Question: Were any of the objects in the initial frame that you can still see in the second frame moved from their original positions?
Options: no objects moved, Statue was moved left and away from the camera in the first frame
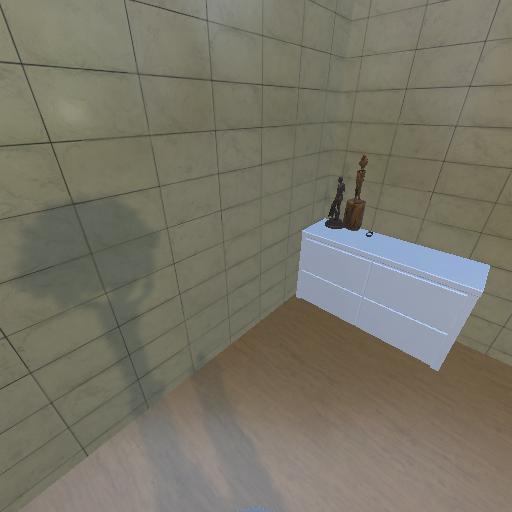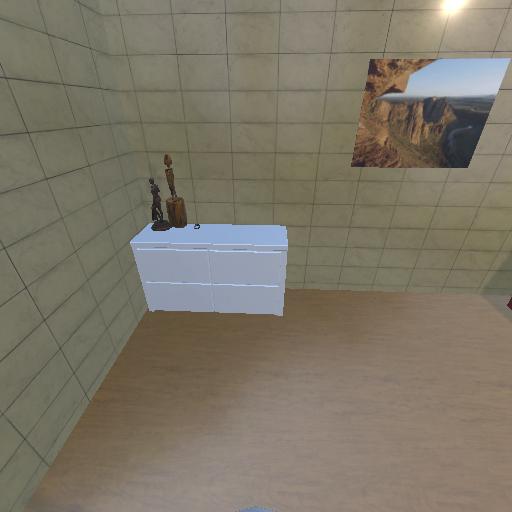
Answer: no objects moved